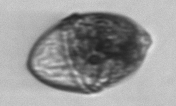
Label: Gyrodinium